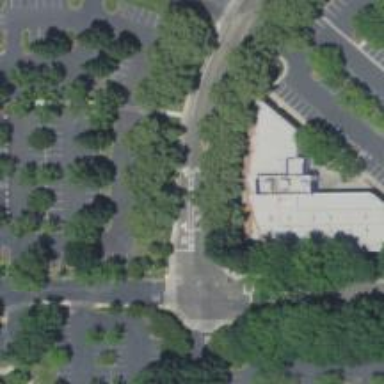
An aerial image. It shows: Marked footway crossing with line markings.